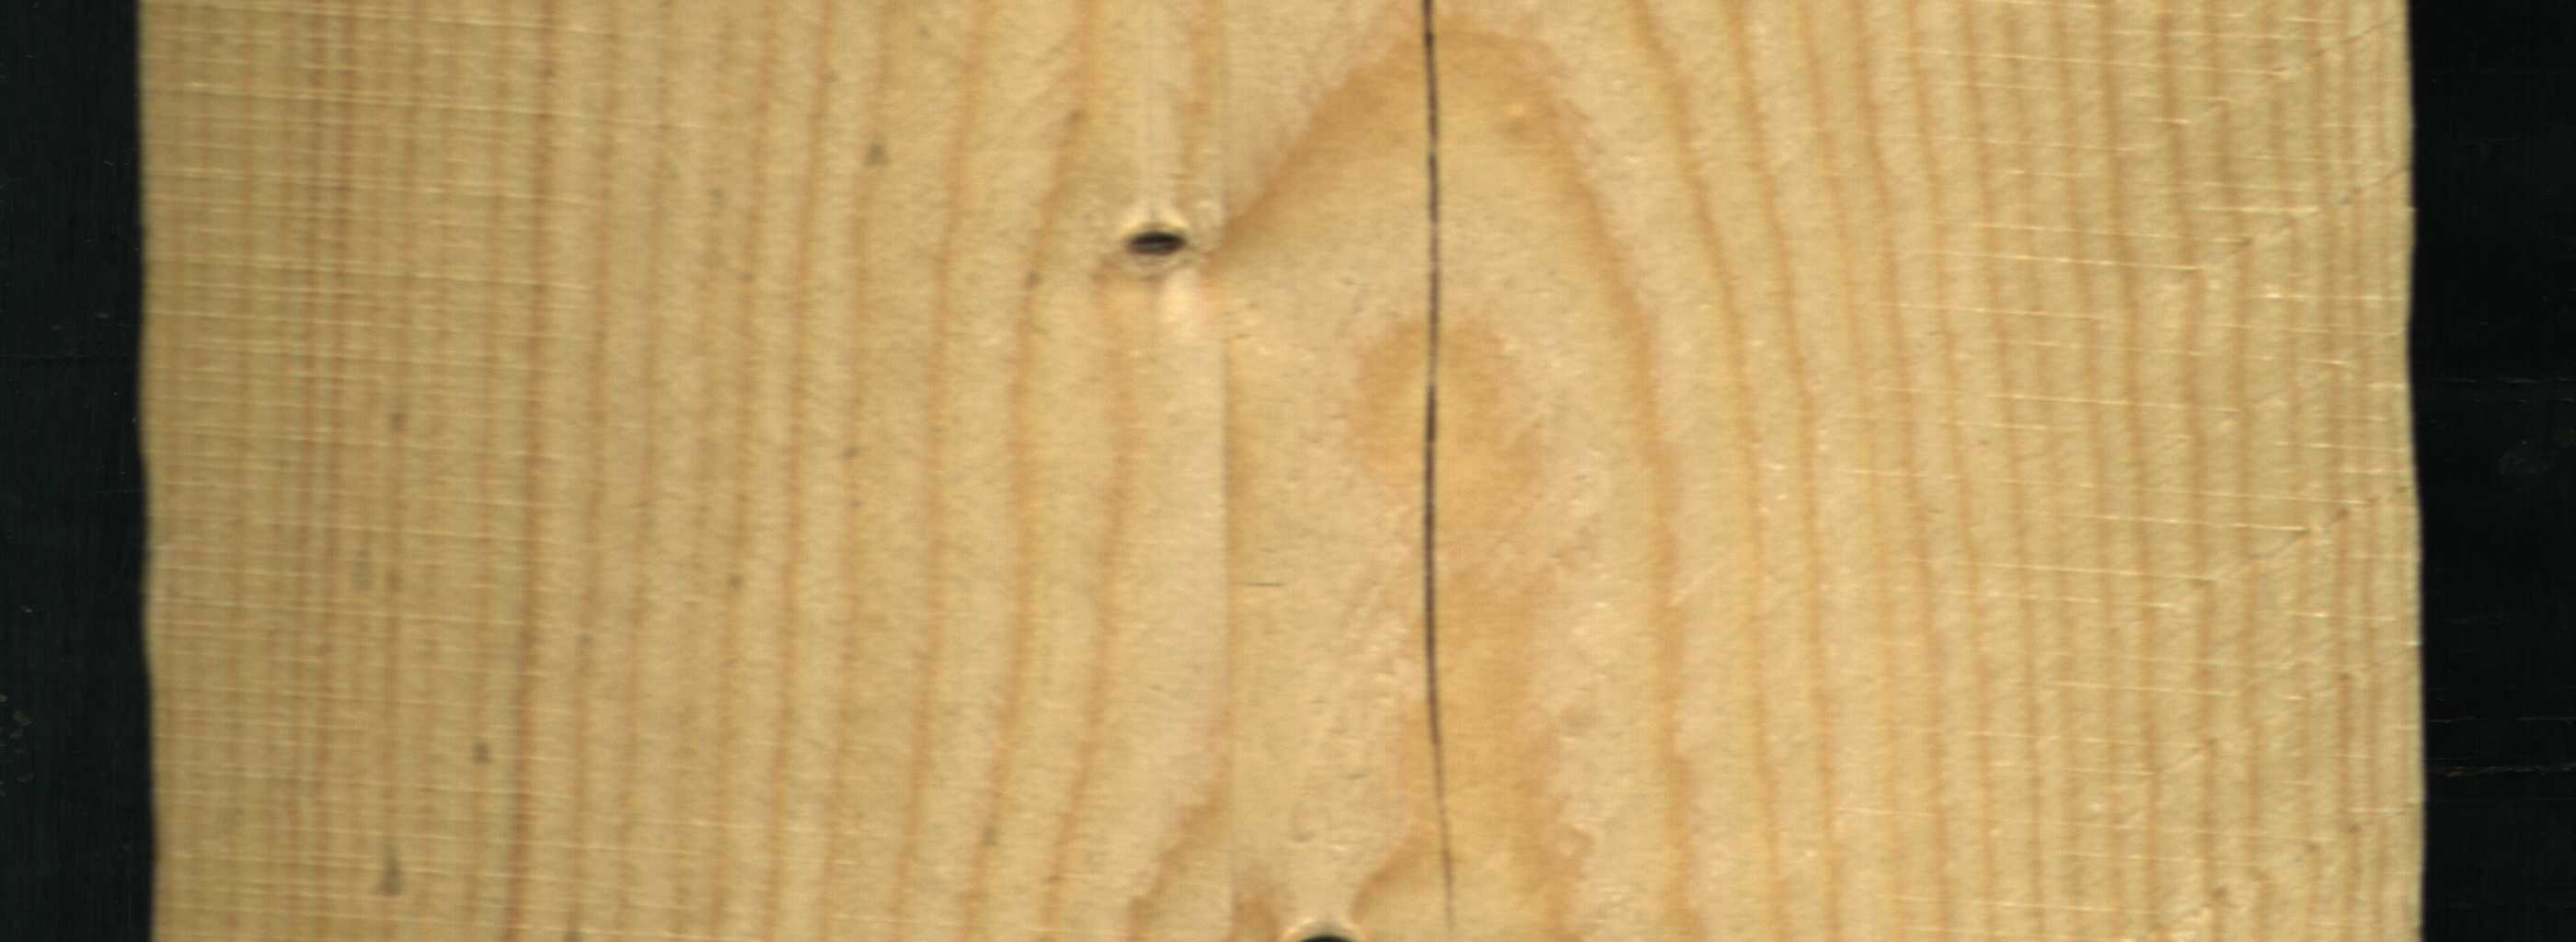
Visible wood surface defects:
Crack
Dead_Knot
Dead_Knot